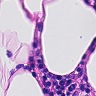
Metastatic tissue present: no